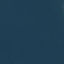
Land use / land cover: SeaLake